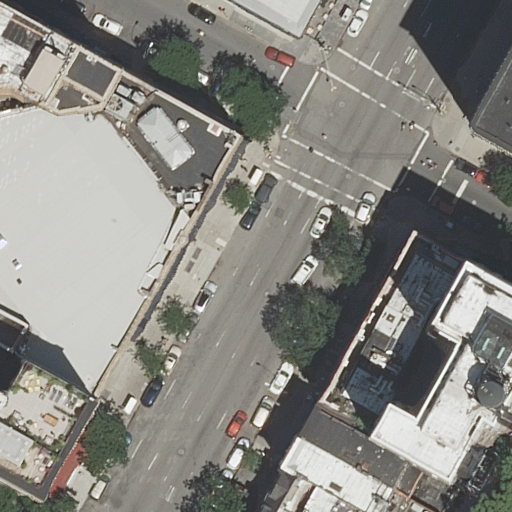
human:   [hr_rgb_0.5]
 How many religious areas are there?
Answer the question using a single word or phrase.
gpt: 0

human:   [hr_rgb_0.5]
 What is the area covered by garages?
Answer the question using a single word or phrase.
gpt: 0m2

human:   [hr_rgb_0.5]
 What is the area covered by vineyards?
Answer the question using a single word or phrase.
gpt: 0m2

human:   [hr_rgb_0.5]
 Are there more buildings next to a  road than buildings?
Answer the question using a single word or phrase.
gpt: no

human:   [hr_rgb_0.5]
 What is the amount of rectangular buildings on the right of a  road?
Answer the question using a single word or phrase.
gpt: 7

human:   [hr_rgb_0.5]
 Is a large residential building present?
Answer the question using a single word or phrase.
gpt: yes

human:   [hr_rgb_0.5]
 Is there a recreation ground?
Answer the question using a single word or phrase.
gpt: no

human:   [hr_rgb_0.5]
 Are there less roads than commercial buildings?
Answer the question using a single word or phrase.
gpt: no

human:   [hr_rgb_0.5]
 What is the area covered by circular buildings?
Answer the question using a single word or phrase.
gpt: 0m2

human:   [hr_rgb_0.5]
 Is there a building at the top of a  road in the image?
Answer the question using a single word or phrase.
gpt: yes

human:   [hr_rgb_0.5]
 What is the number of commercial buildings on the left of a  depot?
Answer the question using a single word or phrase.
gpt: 0

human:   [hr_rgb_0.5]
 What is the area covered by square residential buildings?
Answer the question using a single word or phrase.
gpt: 0m2

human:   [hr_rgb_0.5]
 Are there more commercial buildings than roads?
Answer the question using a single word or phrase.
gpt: no

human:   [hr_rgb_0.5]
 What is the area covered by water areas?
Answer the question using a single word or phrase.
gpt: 0m2

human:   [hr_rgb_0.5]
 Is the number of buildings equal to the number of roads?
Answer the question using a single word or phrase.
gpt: no

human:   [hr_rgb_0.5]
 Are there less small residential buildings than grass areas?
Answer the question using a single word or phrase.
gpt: no

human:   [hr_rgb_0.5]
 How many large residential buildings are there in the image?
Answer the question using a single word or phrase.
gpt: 3

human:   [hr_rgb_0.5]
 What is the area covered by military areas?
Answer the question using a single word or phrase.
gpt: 0m2

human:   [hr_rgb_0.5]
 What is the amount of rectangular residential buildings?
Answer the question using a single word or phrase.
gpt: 7

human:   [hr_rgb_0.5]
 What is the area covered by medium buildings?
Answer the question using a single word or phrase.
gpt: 784m2

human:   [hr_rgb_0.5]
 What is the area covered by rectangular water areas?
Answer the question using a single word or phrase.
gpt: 0m2

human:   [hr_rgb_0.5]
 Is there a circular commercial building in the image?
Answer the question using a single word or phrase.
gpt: no

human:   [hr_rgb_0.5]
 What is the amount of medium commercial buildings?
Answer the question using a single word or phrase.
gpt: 0

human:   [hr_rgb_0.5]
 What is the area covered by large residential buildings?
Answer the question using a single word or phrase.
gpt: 3612m2

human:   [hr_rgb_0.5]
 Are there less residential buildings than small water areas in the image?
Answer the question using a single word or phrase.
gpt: no

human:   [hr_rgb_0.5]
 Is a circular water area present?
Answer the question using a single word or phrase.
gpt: no

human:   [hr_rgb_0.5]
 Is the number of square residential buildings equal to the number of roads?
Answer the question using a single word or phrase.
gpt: no

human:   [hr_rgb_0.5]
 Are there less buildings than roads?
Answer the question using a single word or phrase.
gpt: no

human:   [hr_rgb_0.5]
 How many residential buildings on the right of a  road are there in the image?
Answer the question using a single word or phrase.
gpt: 8

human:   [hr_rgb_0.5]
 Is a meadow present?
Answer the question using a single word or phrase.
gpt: no

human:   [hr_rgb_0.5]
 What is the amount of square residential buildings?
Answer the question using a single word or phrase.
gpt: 0

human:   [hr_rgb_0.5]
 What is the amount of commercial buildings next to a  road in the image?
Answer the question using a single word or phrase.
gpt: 0

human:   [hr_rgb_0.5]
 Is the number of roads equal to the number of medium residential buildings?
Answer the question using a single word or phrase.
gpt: no

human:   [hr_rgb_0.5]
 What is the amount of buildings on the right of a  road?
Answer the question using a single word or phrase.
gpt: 8

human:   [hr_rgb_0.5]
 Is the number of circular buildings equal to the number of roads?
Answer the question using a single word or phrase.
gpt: no

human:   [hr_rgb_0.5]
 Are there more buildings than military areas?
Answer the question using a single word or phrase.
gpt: yes